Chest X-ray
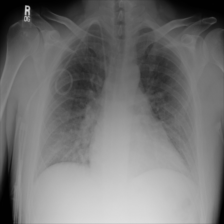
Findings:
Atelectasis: negative
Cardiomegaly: negative
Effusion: negative
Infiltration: negative
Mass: negative
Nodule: negative
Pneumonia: negative
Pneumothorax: negative
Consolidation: negative
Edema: negative
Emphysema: negative
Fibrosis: negative
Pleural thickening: negative
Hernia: negative